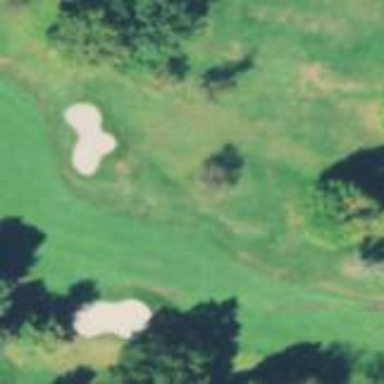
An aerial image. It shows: Golf fairway in the image.